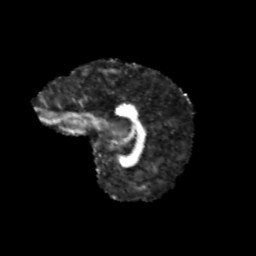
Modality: FA
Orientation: sagittal
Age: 11
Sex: male
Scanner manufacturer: siemens
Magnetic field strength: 3 T
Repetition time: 3.8 s
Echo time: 0.07 s